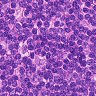
Metastatic tissue present: no